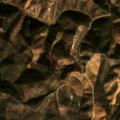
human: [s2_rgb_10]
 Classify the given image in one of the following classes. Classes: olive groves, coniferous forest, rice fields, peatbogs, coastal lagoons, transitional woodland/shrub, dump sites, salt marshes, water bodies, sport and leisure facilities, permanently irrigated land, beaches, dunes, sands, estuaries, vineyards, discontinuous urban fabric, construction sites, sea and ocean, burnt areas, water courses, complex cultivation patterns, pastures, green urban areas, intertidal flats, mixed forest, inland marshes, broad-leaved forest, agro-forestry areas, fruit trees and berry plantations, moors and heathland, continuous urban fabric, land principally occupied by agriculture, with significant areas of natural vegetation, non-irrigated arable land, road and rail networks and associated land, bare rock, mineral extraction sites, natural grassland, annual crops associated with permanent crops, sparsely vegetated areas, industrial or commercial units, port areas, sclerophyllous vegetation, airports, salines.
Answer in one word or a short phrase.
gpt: land principally occupied by agriculture, with significant areas of natural vegetation, sclerophyllous vegetation, transitional woodland/shrub